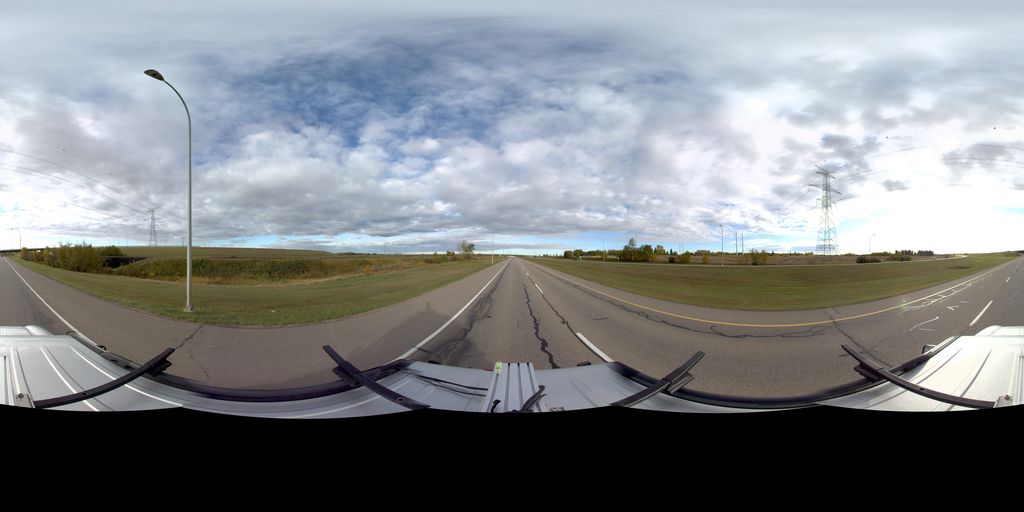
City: edmonton